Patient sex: M
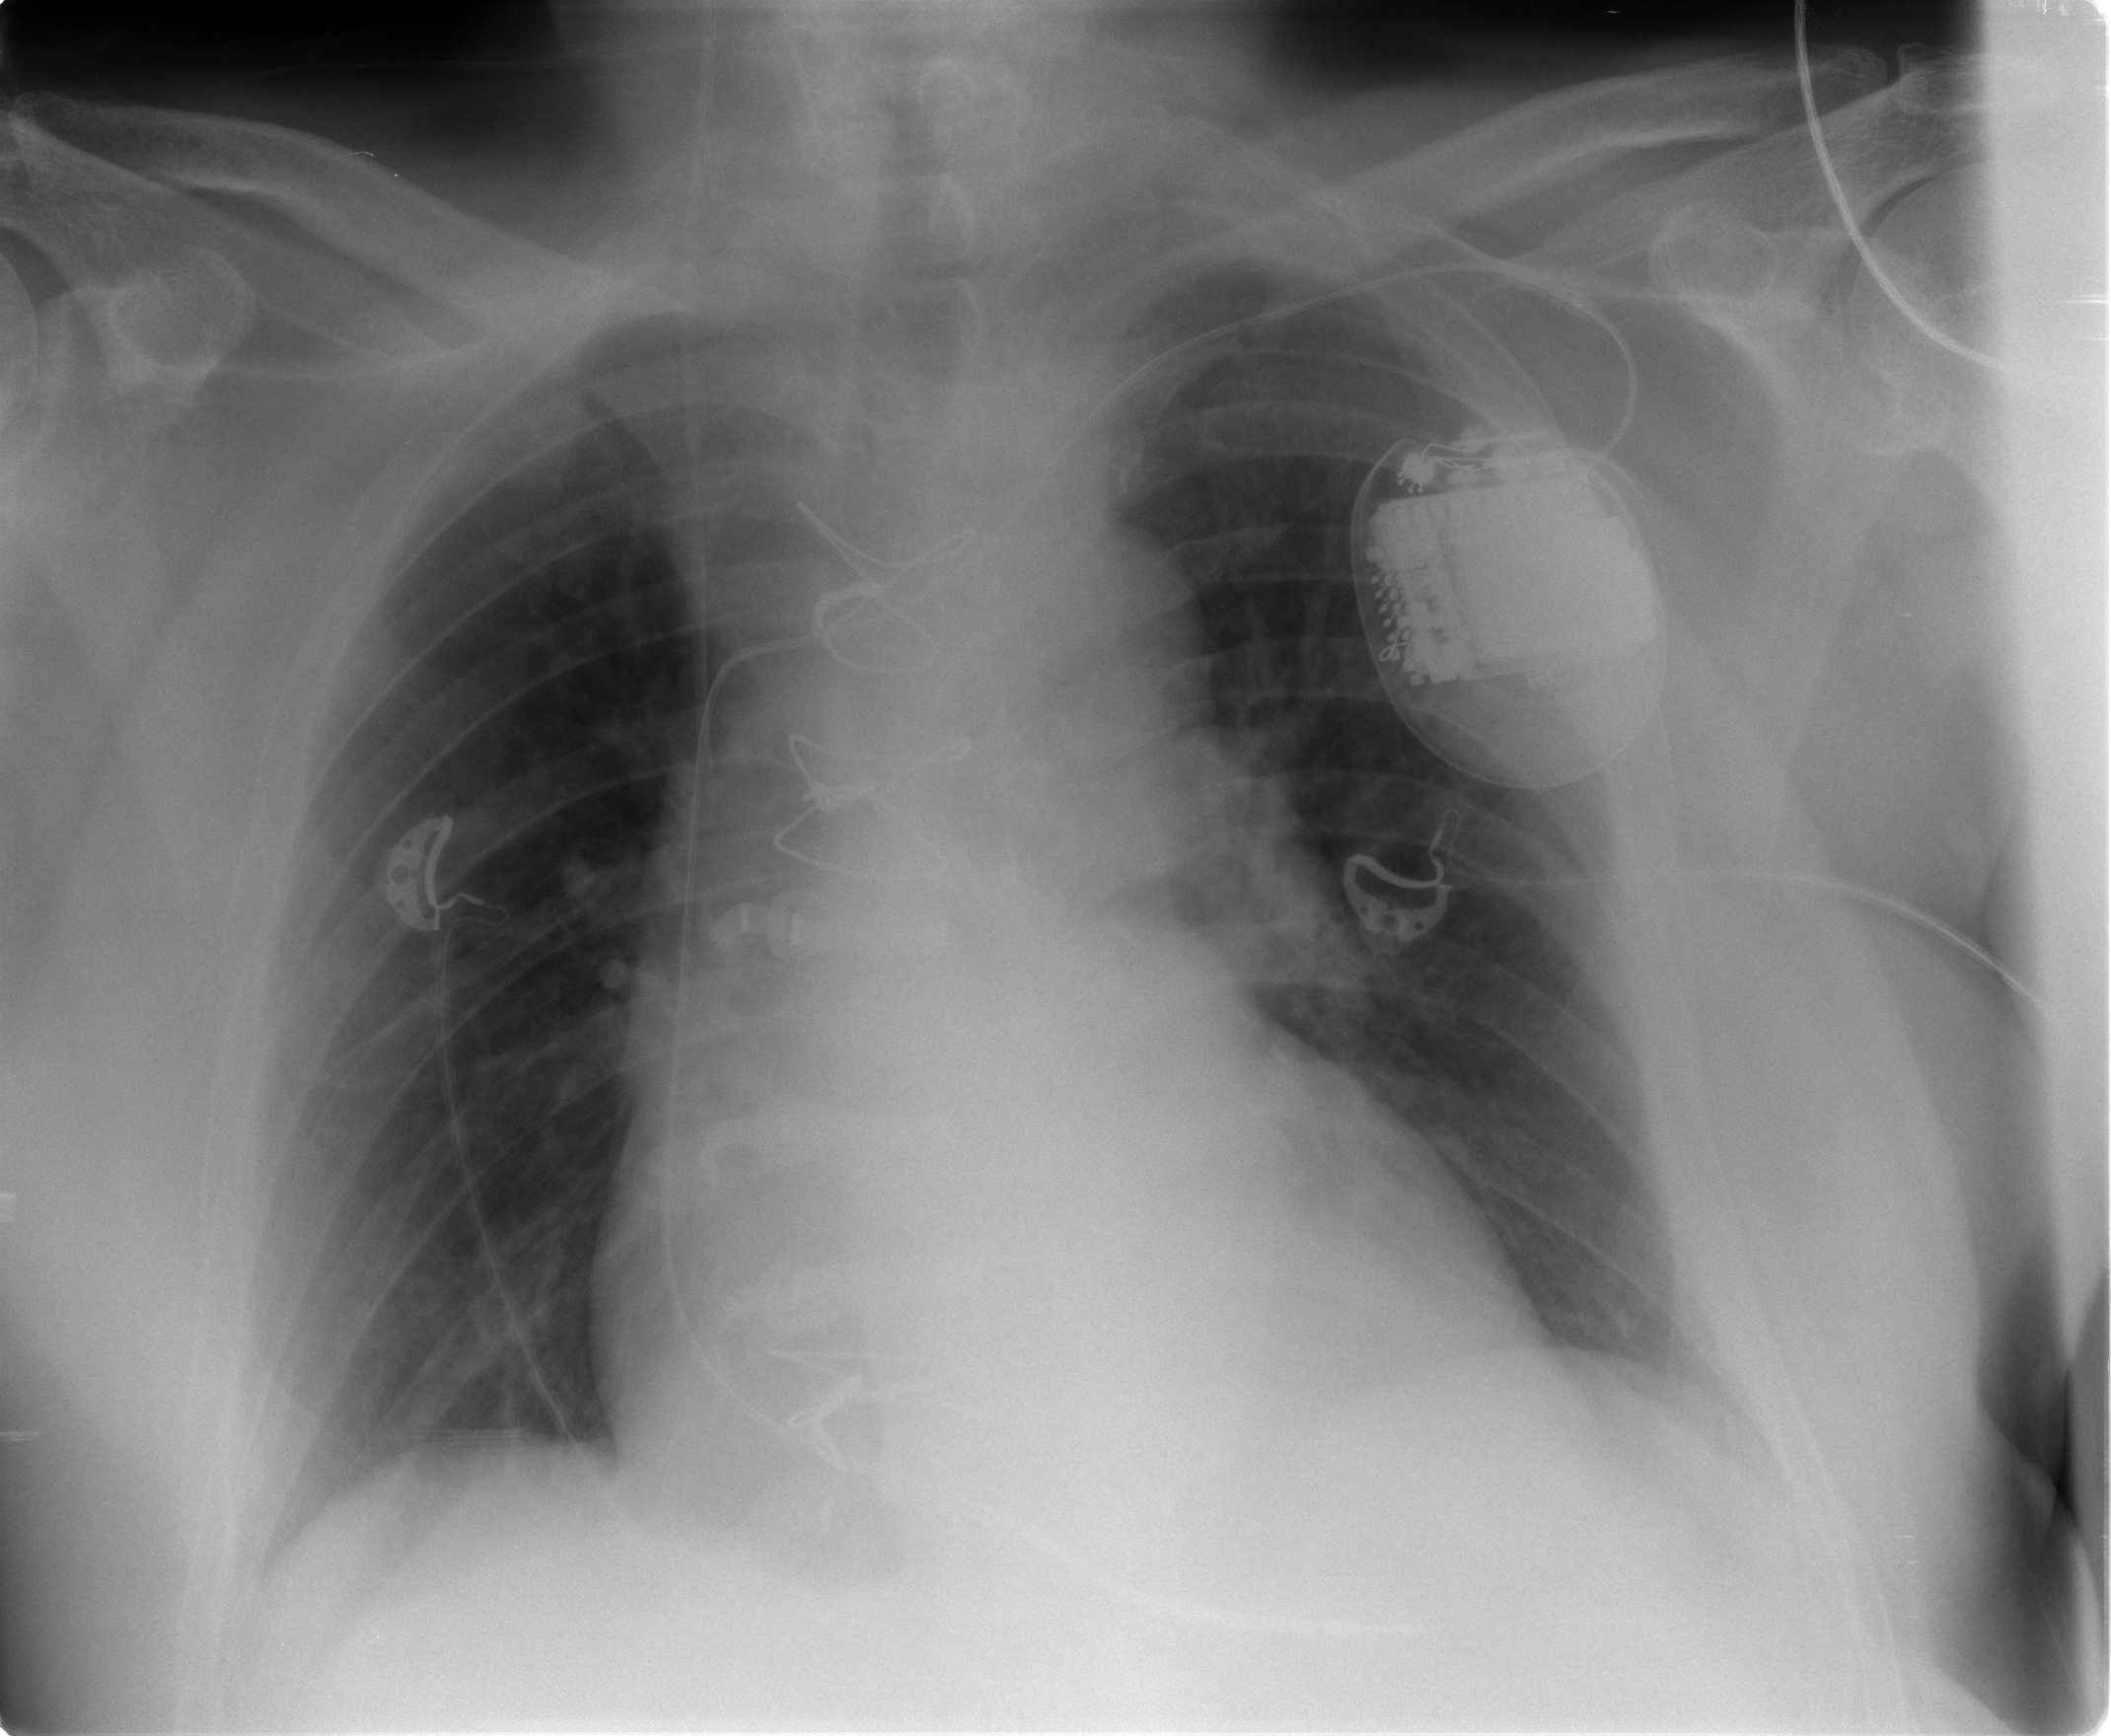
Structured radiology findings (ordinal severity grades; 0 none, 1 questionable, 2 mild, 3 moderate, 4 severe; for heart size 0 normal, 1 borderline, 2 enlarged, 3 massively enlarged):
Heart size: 2
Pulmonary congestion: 2
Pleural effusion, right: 0
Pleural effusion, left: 1
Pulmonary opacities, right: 2
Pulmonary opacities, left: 2
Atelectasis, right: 2
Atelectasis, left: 1